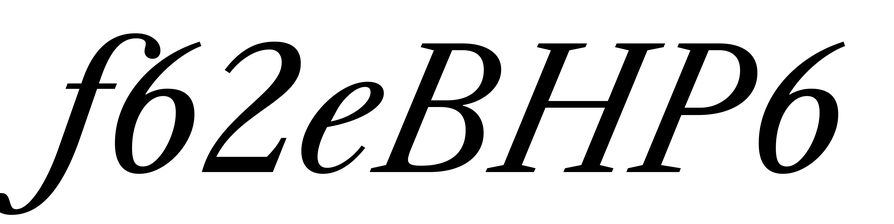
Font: LibreCaslonText-Italic_Italic